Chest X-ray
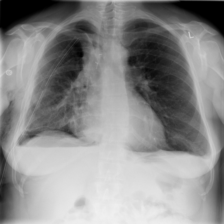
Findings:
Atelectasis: negative
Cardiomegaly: negative
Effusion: negative
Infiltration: negative
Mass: negative
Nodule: negative
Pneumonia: negative
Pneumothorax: negative
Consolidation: negative
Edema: negative
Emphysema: negative
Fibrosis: negative
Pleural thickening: negative
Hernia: negative